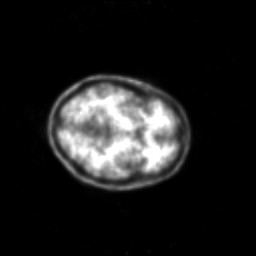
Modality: PET
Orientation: axial
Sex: female
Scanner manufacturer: siemens